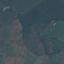
Land use / land cover: Pasture